Aerial crown-view tile of a tropical tree (Barro Colorado Island, Panama), acquired 20250217:
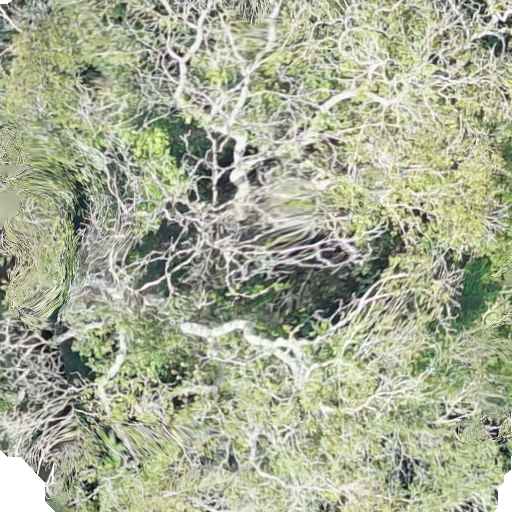
Species: Dipteryx oleifera
GBIF accepted scientific name: Dipteryx oleifera
Crown area: 542.581 m²